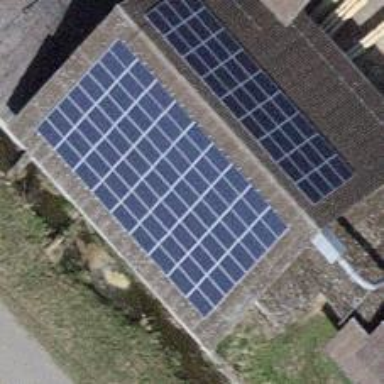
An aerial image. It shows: Solar photovoltaic panel generator.